Chest X-ray. View position: PA
Patient age: 41
Patient sex: F
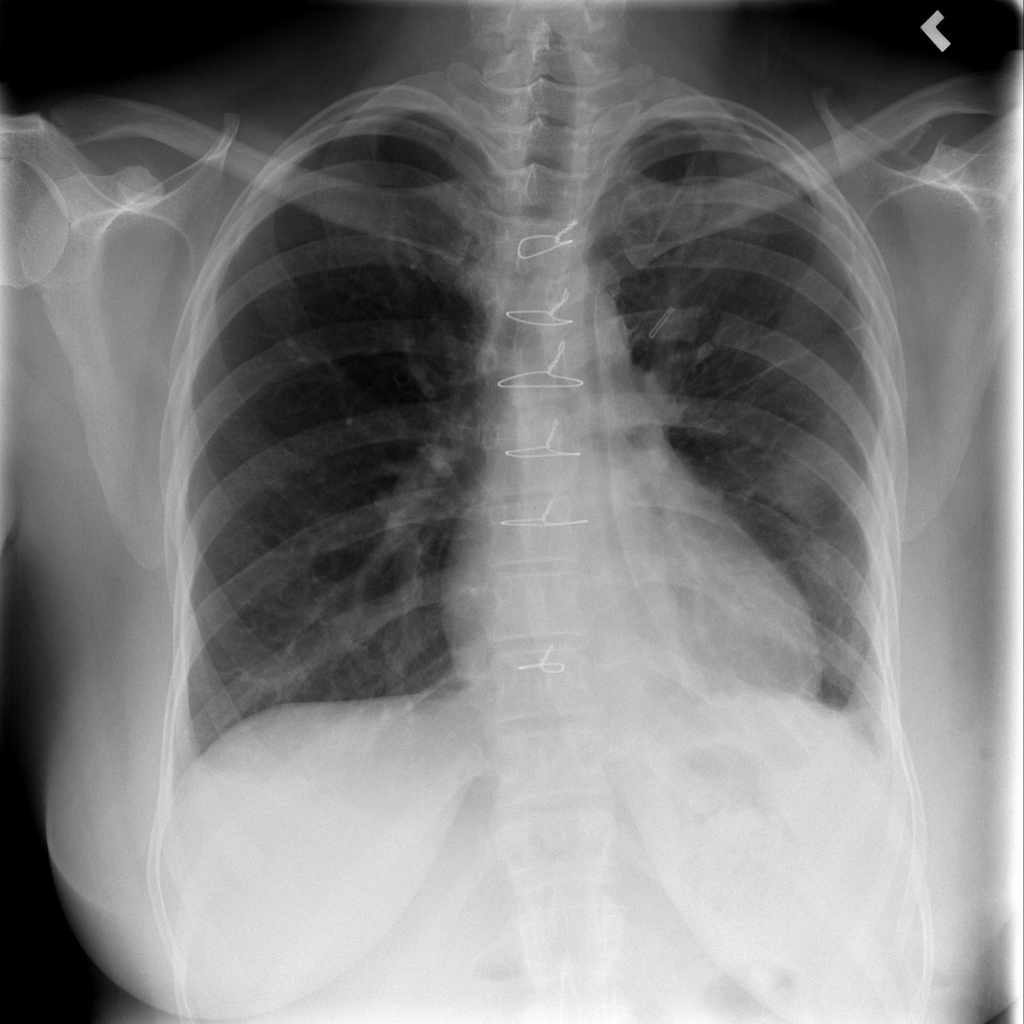
Finding: Pneumothorax